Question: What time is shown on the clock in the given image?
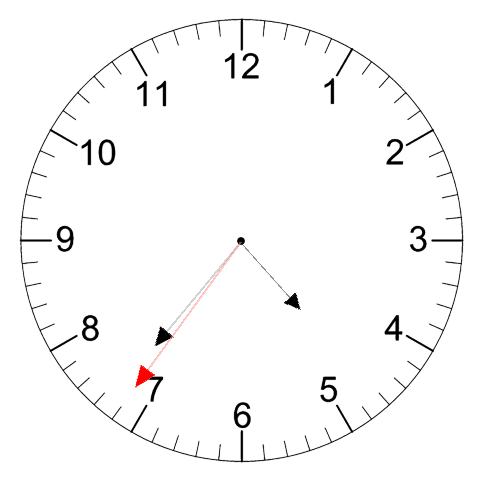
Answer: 04:36:36